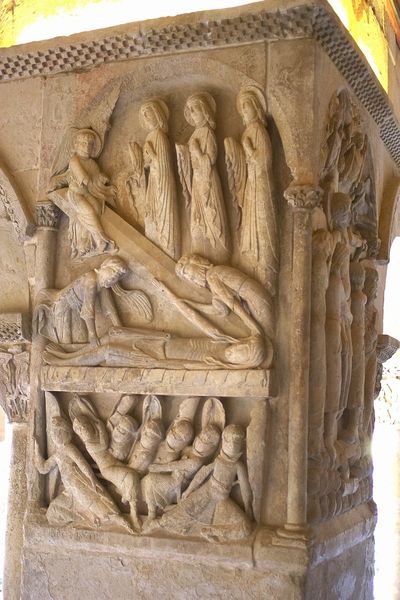
Titel: S. Domingo de Silos
Standort: Burgos (EU - E)
Schlagwörter: flügel, himmel, mann, frauen, menschen, frau, marmor, männer, säule, säulen, weiss, ornament, leiche, stein, tod, tot, kirche, engel, statue, relief, modell, fels, figuren, rundbogen, bildhauerei, religion, knien, beten, ritter, gravur, kapitell, würfel, beerdigung, sarg, sandstein, christus, grab, hölle, prozession, heilige, heilig, putten, auferstehung, määnner, säule stein